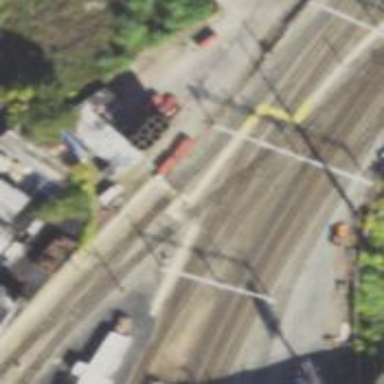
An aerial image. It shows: Railway crossing.